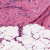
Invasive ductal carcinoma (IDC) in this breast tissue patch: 0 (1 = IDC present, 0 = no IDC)